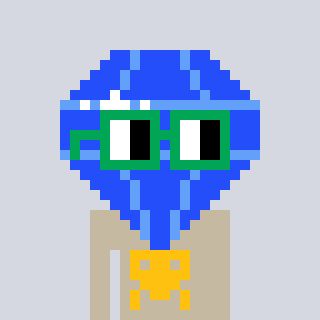
a pixel art character with square green glasses, a blue diamond-shaped head and a bege-colored body on a cool background